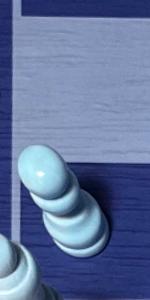
Label: Pawn_White